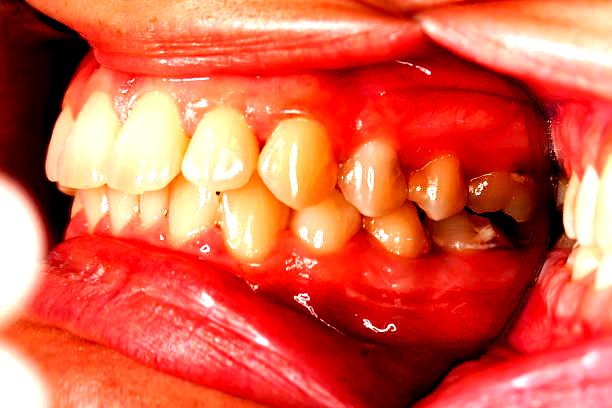
Condition: Gingivitis